Question: What is the refer reward?
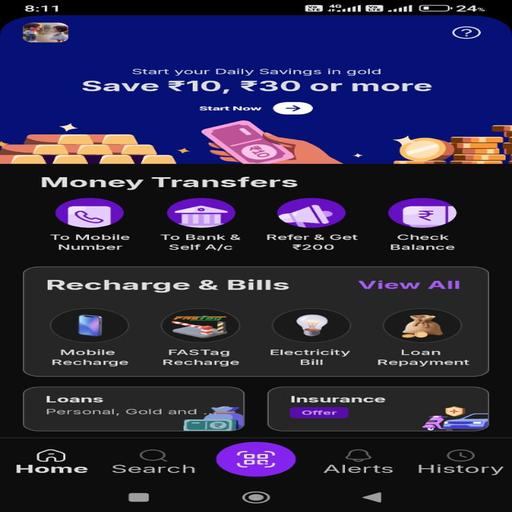
Answer: Get Â¹200